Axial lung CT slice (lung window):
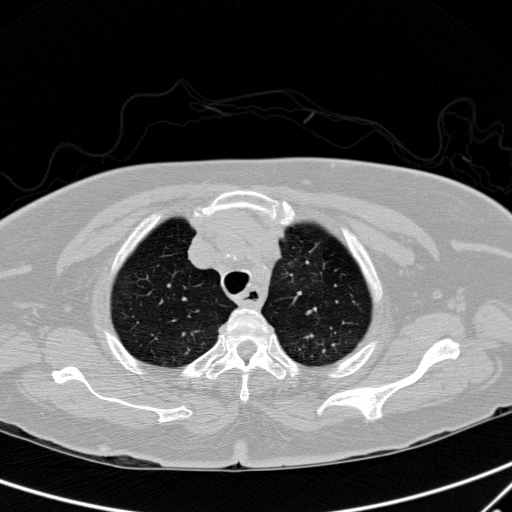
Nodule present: no